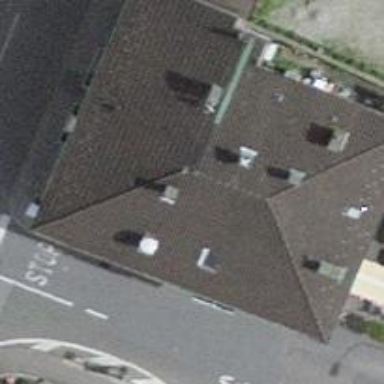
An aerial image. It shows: Restaurant.